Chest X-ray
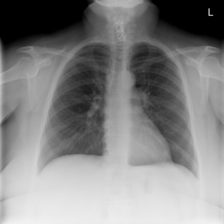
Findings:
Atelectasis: negative
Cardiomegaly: negative
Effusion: negative
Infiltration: negative
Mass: negative
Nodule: negative
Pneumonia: negative
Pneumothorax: negative
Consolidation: negative
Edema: negative
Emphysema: negative
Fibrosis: negative
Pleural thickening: negative
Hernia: negative